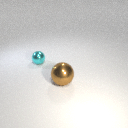
small cyan metal sphere to the left of large brown metal sphere